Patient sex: M
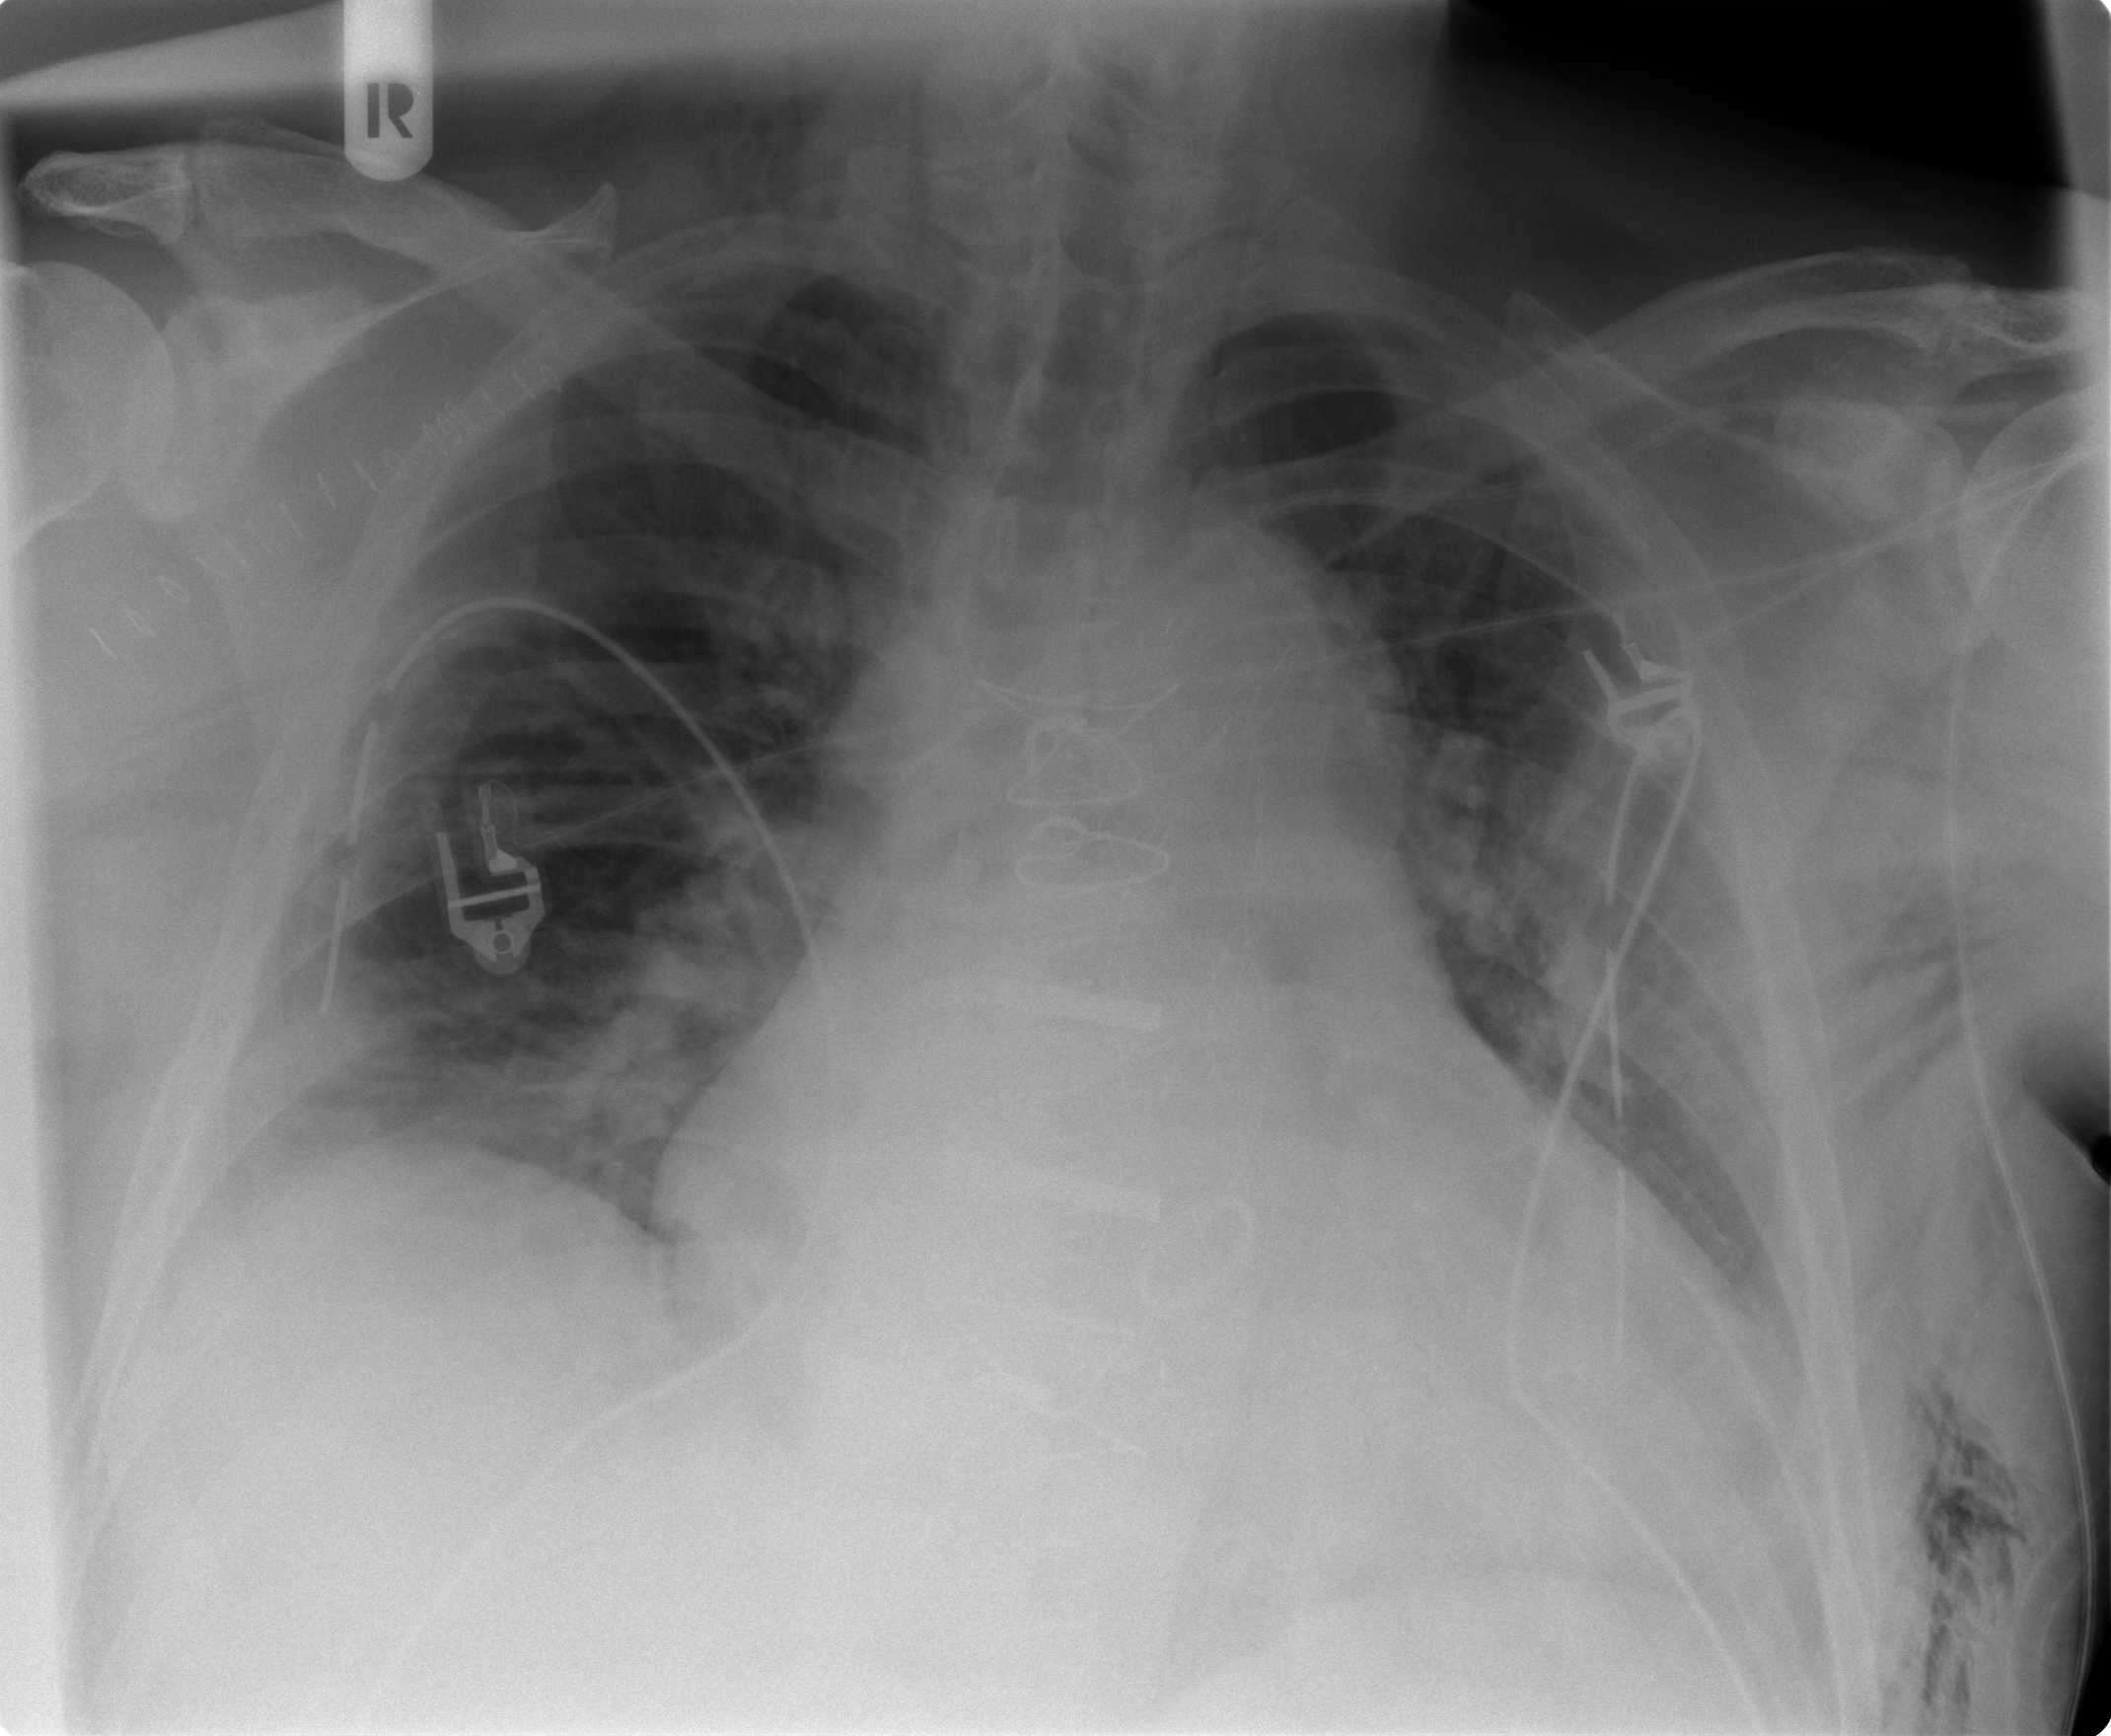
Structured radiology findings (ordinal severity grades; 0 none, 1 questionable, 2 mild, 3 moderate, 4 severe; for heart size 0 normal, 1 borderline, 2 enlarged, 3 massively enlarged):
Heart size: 2
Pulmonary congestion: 2
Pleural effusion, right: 1
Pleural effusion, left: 1
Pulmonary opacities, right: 2
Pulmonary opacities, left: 2
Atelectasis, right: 3
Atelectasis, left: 2